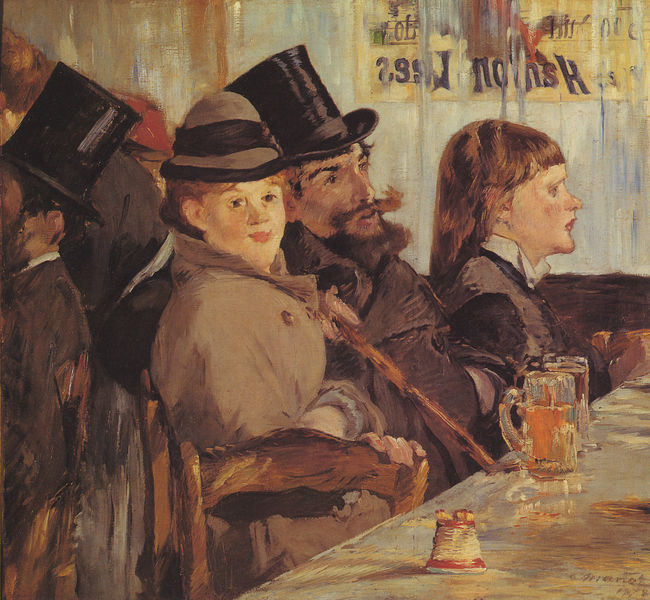
Titel: Im Café
Künstler: Édouard Manet
Standort: Winterthur
Institution: Sammlung Oskar Reinhart am Römerholz
Schlagwörter: blau, gemälde, mann, schatten, frauen, impressionismus, menschen, mädchen, ocker, sitzen, stadt, abend, bar, braun, cafe, fenster, frankreich, frau, frisur, getränk, glas, haar, holz, hut, hüte, kleid, licht, mund, männer, nase, ohr, orange, paris, profil, renoir, schaufenster, schwarz, stuhl, stühle, tisch, weiss, blick, dame, beige, gesellschaft, malerei, zylinder, alkohol, anzug, bart, blond, bärte, gläser, jacke, kneipe, lokal, schnurrbart, tresen, trinken, augen, inkarnat, kragen, vollbart, bild, herr, tischdecke, öl, haare, mantel, sitzend, decke, kind, paar, personen, tochter, england, lippen, locken, genre, stock, krug, lächeln, dutt, schrift, wangen, lehne, gehstock, lila, violett, werbung, dega, französisch, frack, schnäuzer, wein, karten, brauen, pupillen, stuhllehne, kerze, manet, knöpfe, schild, corinth, theke, porträts, restaurant, mollig, gaststätte, plakat, mäntel, lautrec, spazierstock, bier, toulouse, daumier, henri, toulouse-lautrec, poster, glocke, pferderennen, trinker, gasthaus, wirtshaus, plakt, biergarten, bierkrüge, bierglas, bistro, zigaretten, debatte, mnn, boheme, tolouse-lautrec, biergläser, plaka, tulouse, edouard, im café, touluse, thresen, lotrec, cheln, te, ipe, 1880, 1878, 1881, 1887, parids, gläder, thele, werbund, auegn, chariot, 1180, hut frau mann männer, wettbahn